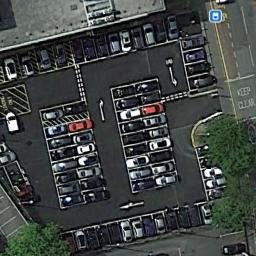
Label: parking_lot